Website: slack
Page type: payment
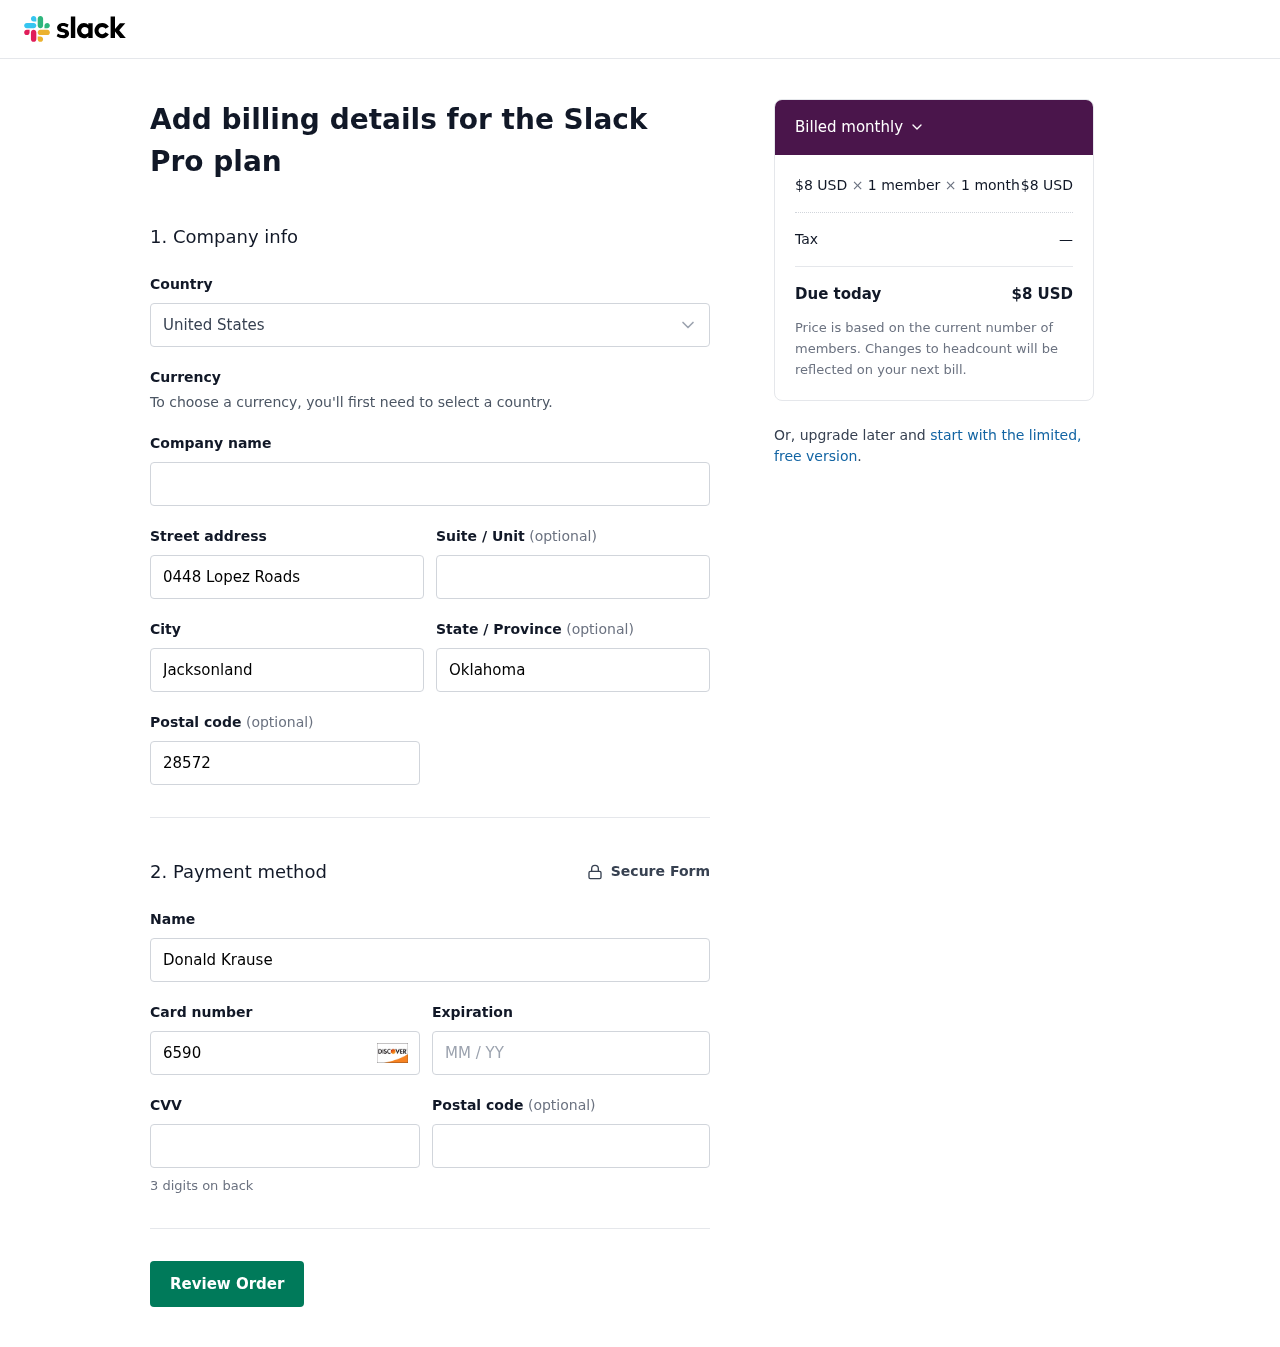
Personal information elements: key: PII_COUNTRY
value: United States
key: PII_STREET
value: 0448 Lopez Roads
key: PII_CITY
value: Jacksonland
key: PII_STATE
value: Oklahoma
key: PII_POSTCODE
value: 28572
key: PII_FULLNAME
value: Donald Krause
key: PII_CARD_NUMBER
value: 6590 3476 9612 3106
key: PII_CARD_EXPIRY
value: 09/27
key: PII_CARD_CVV
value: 576
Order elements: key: ORDER_PRICE_PER_MEMBER
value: $8 USD
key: ORDER_NUM_MEMBERS
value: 1 member
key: ORDER_NUM_MONTHS
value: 1 month
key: ORDER_SUBTOTAL
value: $8 USD
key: ORDER_TAX
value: —
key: ORDER_TOTAL
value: $8 USD